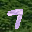
Label: 7